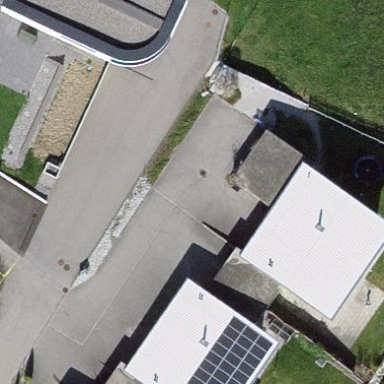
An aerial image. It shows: Simple and straightforward house.